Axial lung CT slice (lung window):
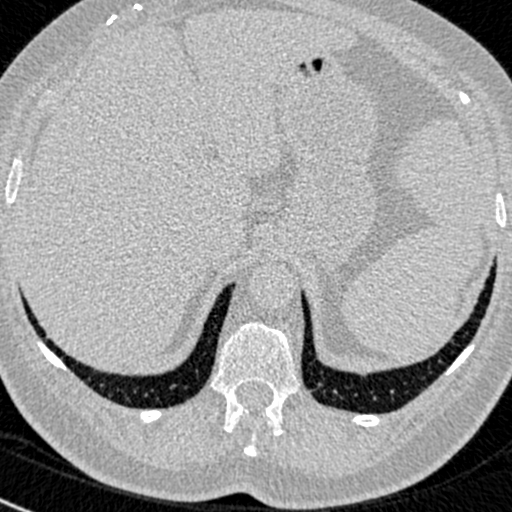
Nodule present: no